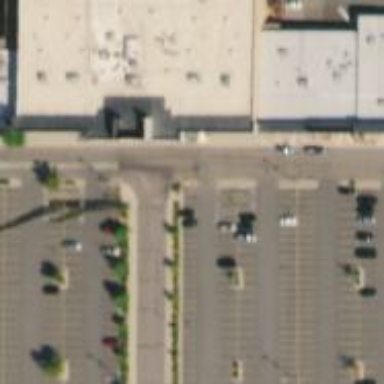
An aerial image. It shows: Parking space.